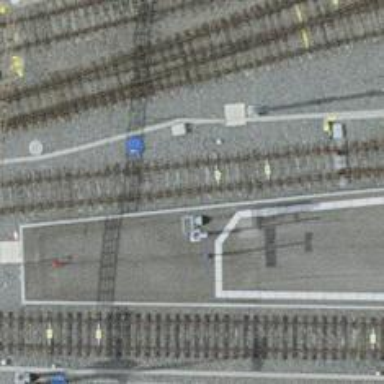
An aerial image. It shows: Railway signal.